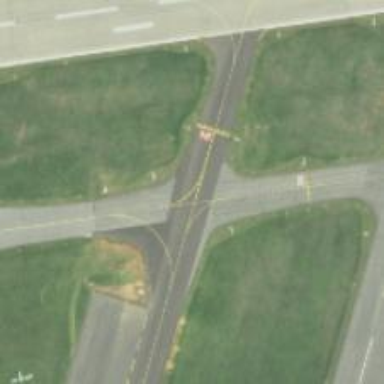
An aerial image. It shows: Image of taxiway at airport.